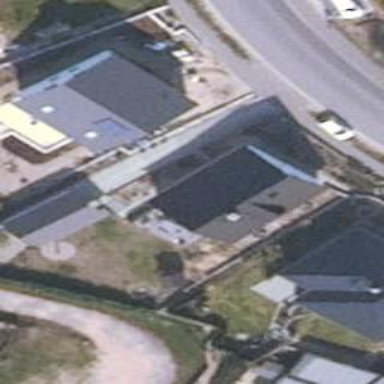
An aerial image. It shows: Simple house.